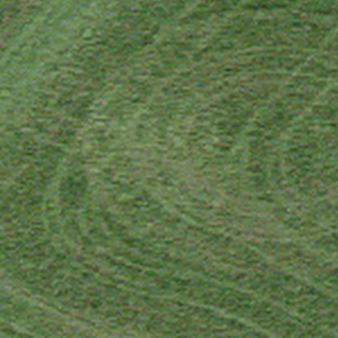
Label: other